九年级 · 解析几何
(本小题8.0分)

如图, 在平面直角坐标系中, 二次函数 $y=a x^{2}+4 x-3$ 图象的顶点是 $A$, 与 $x$ 轴交于 $B, C$ 两点, 与 $y$ 轴交于点 $D$. 点 $B$ 的坐标是 $(1,0)$.

(1)求 $A, C$ 两点的坐标, 并根据图象直接写出当 $y>0$ 时 $x$ 的取值范围.

(2)平移该二次函数的图象, 使点 $D$ 恰好落在点 $A$ 的位置上, 求平移后图象所对应的二次函数的表达式.

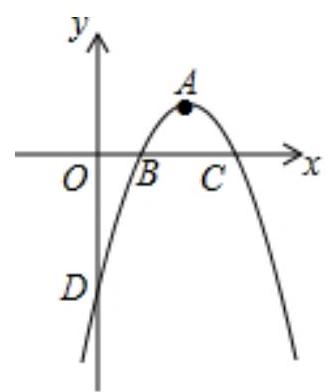
答案: 解: (1)把 $B(1,0)$ 代入 $y=a x^{2}+4 x-3$, 得 $0=a+4-3$, 解得 $a=-1$,

$\therefore y=-x^{2}+4 x-3=-(x-2)^{2}+1$,

$\therefore A(2,1)$,

$\because$ 对称轴直线 $x=2, B, C$ 两点关于 $x=2$ 对称,

$\therefore C(3,0)$,

$\therefore$ 当 $y>0$ 时, $1<x<3$.

(2) $\because D(0,-3)$,

$\therefore$ 点 $D$ 平移到 $A$, 拋物线向右平移 2 个单位，向上平移 4 个单位，可得拋物线的解析式为 $y=-(x-4)^{2}+5$.

解析: 本题考查抛物线与 $x$ 轴的交点, 二次函数的性质, 平移变换等知识, 解题的关键是熟练掌握基本知识，属于中考常考题型.

(1)利用待定系数法求出 $a$, 再求出点 $C$ 的坐标即可解决问题.

（2）由题意点 $D$ 平移的 $A$, 抛物线向右平移 2 个单位, 向上平移 4 个单位, 由此可得拋物线的解析式.